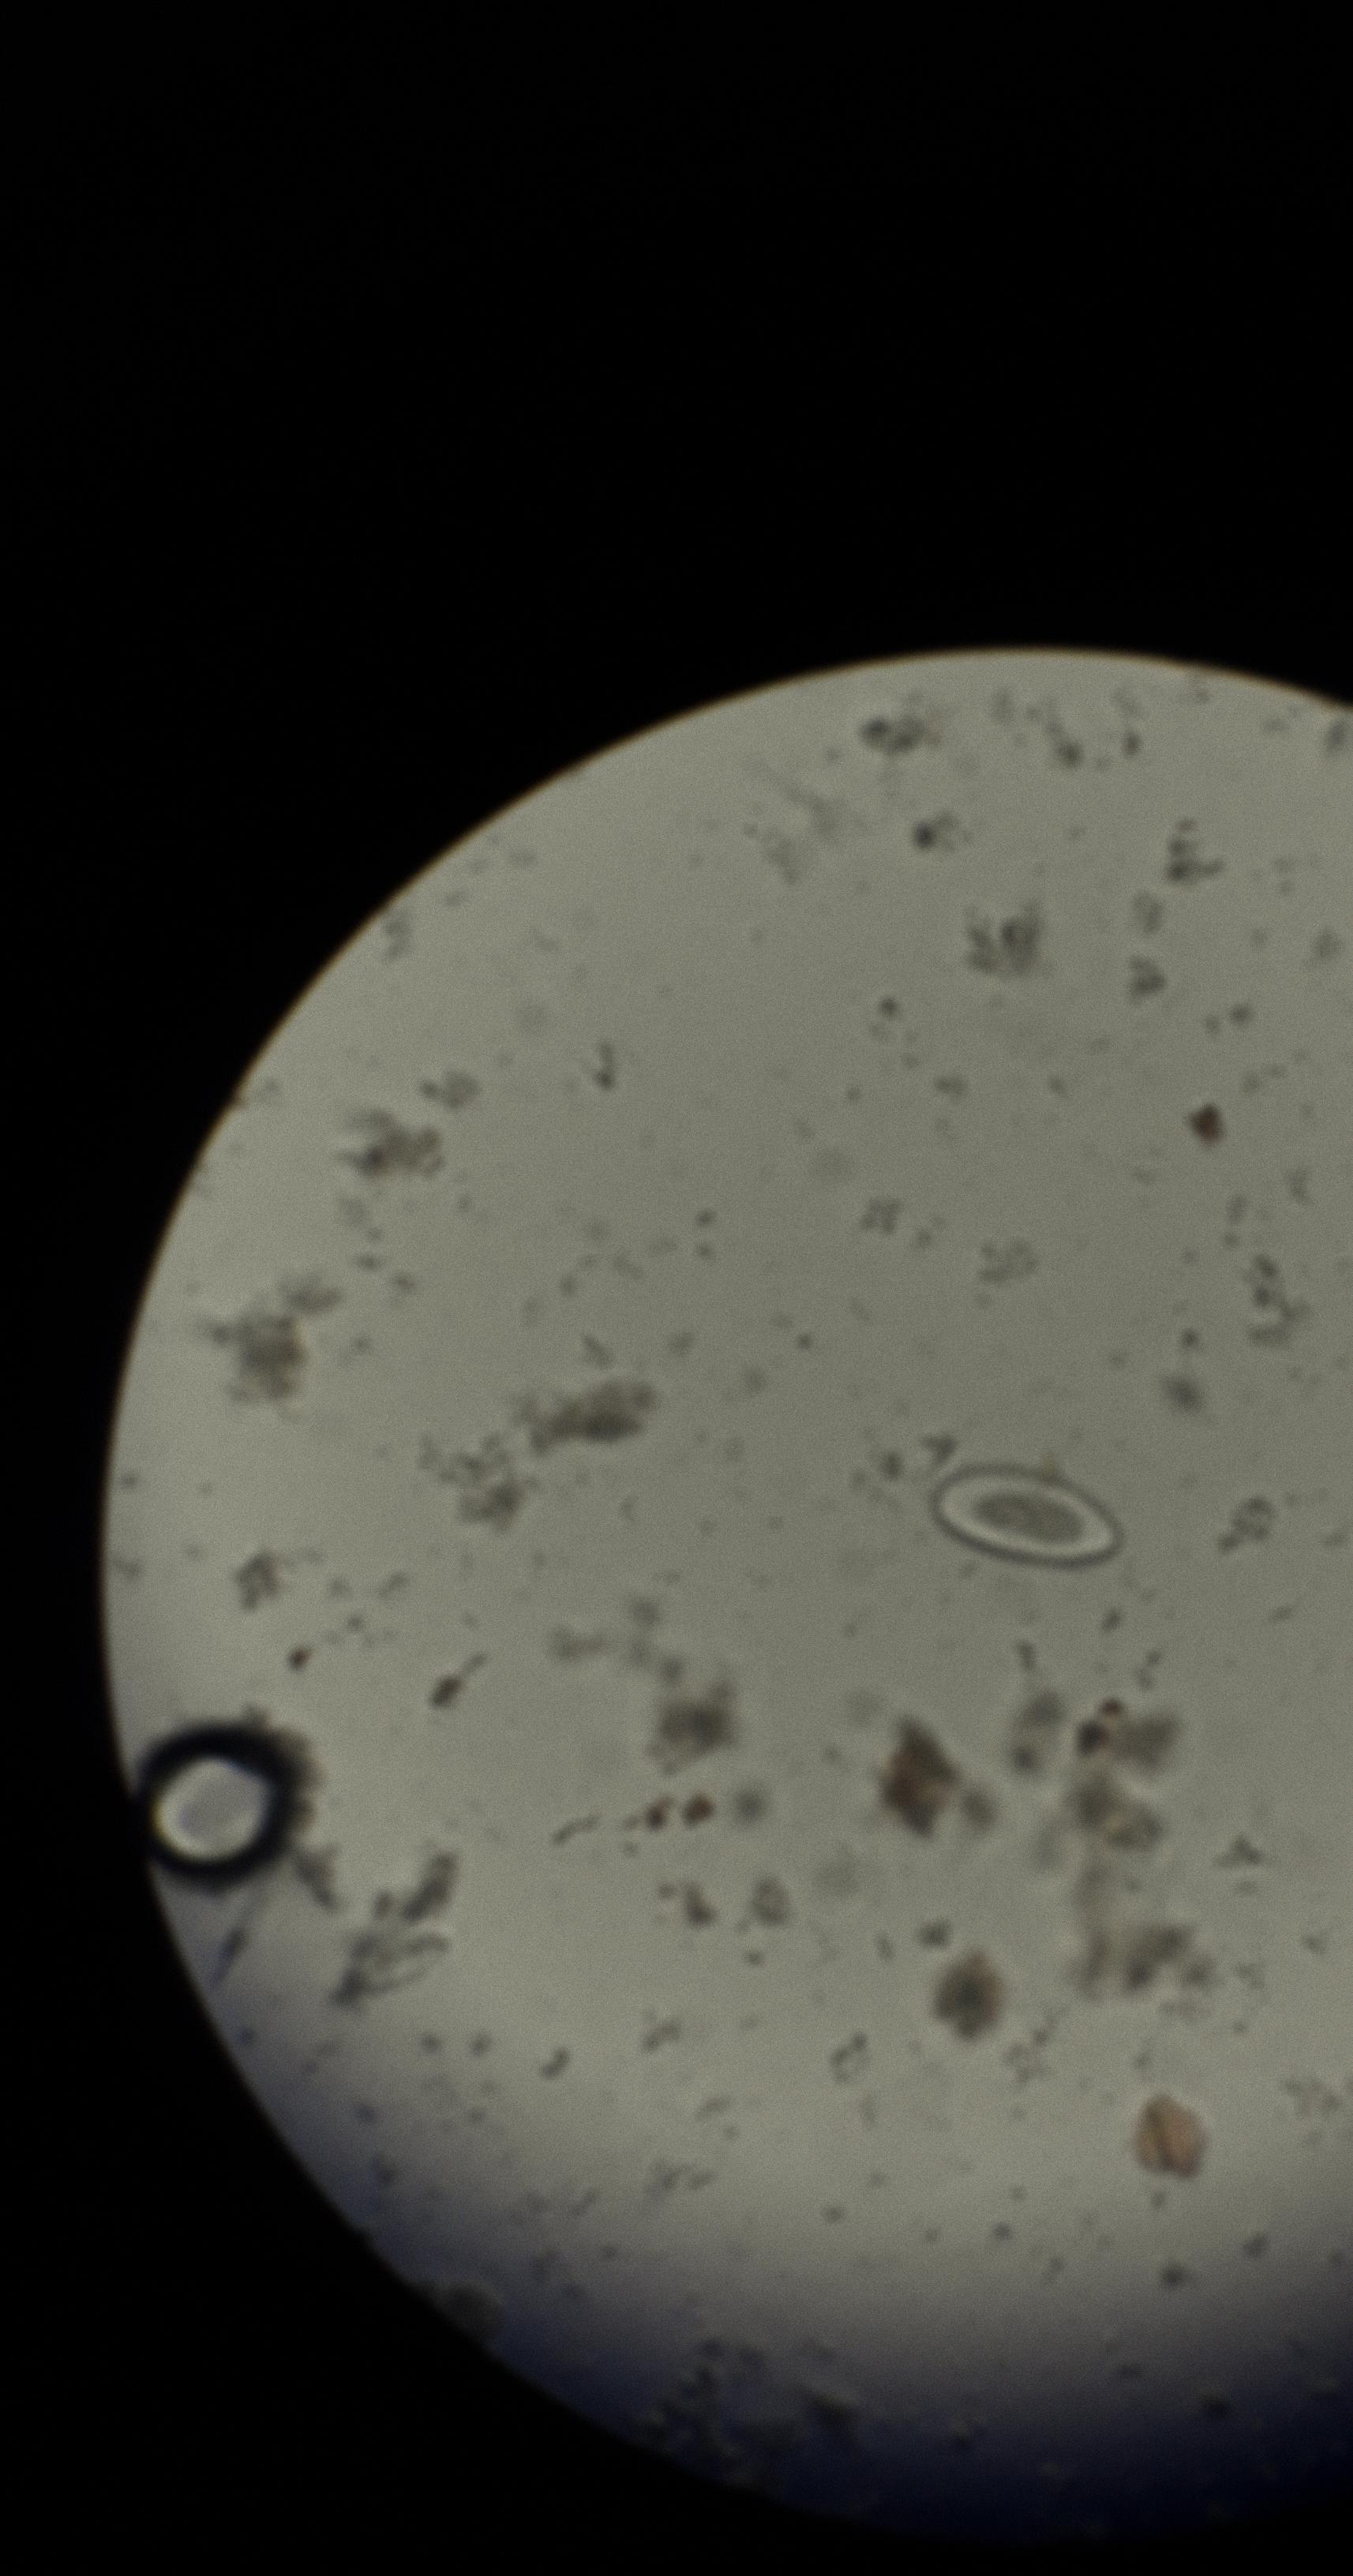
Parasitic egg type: Enterobius vermicularis